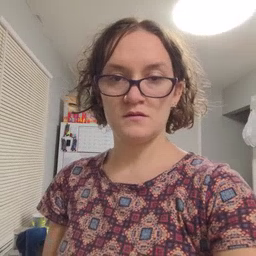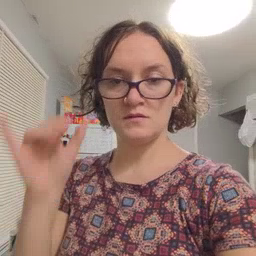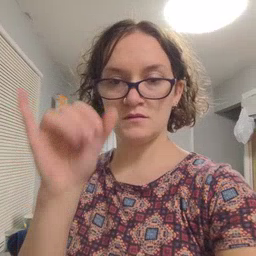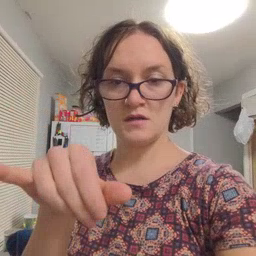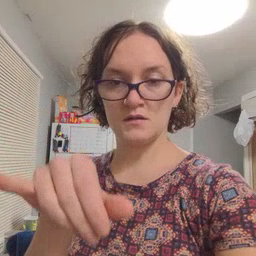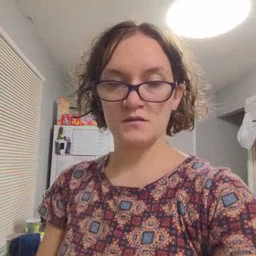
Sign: stay